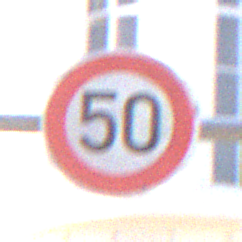
Verkehrszeichen: Geschwindigkeit50
Umgebung: Outdoor, Urban
Tageszeit: MorningAfternoon
Wetter: PartlyCloudy
Licht: Natural
Jahreszeit: NotSpecified
Kontrast: HighContrast